Question: I have problems with colour of text in Status Bar. I want to make colour of text white, but keep black colour on modal views.
I have next configuration:
- - 'UITabBarViewController'- 'UINavigationControllers'- 'UIViewController'
Background colour of UINavigationBar set to dark via 'appearance'.
'View controller-based status bar appearance' set to 'YES'
My subclass of 'UITabBarViewController' has next methods:
'''
- (UIStatusBarStyle)preferredStatusBarStyle {
return UIStatusBarStyleLightContent;
}
- (void)viewDidLoad {
[super viewDidLoad];
[self setNeedsStatusBarAppearanceUpdate];
}
'''
These methods are called after application started.
I also have same methods calls in my 'UIViewControllers' subclasses:
'''
- (UIStatusBarStyle)preferredStatusBarStyle {
return UIStatusBarStyleLightContent; // This method never called
}
- (void)viewDidLoad {
[super viewDidLoad];
[self setNeedsStatusBarAppearanceUpdate];
}
'''
I also tried to change return value of '-preferredStatusBarStyle' to 'UIStatusBarStyleDefault' (well, I know that it should paint text in black, but I tried anyway)
Same thing for setting Status Bar option to Light Content in Storyboard. Doesn't work too.
I know there are a lot of questions on SO similar to mine, but proposed solutions doesn't help in my situation.
My status bar still looks like this:

And I want to change its colour to white =/
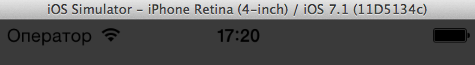
Answer: This is a work around that I occasionally found right now after struggling with this issue for about 2 weeks.
'''
// This is a workaround just enables white text colour in status bar in iOS7, iOS7.1
// Dont touch it until things break
// Despite this category says "draw white", colour automatically becomes black on white background w/o additional code
@interface UINavigationController (StatusBarStyle)
@end
@implementation UINavigationController (StatusBarStyle)
- (UIStatusBarStyle)preferredStatusBarStyle {
return UIStatusBarStyleLightContent;
}
@end
// Place at the bottom of your AppDelegate.m
// Magic!
'''
I need to thank people who answered this question, but I already tried these solutions and they didn't help :( This category on UINavigationController just works.